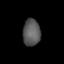
Tissue: lung
Cell type: Myeloid cells
Senescence score: 0.5902
Nuclear area (px): 462
Mean DAPI intensity: 88.496